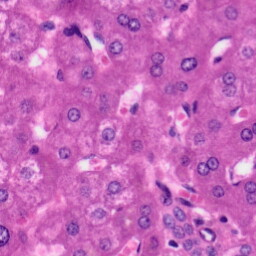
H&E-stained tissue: Liver